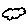
Label: cloud